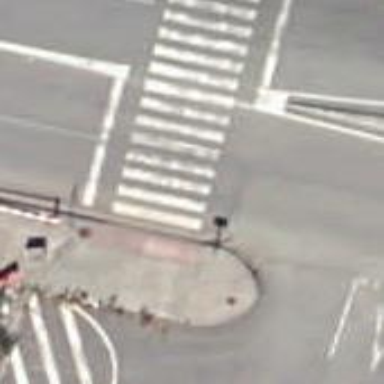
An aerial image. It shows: Zebra crossing on the road.